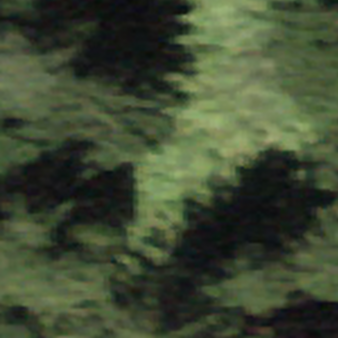
Label: other